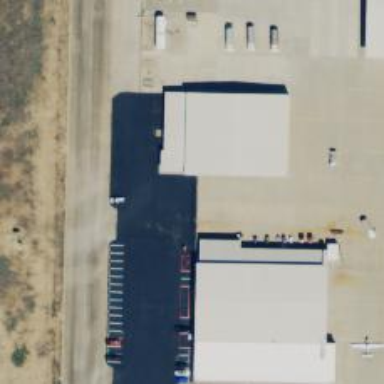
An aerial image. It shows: View of taxiway at the airport.